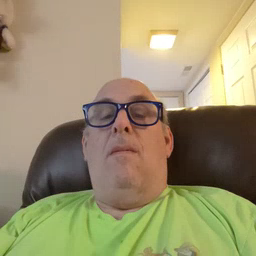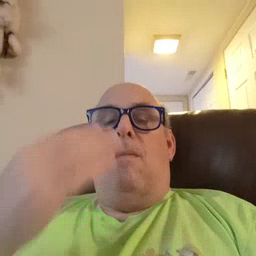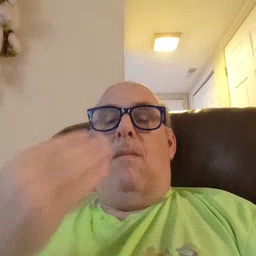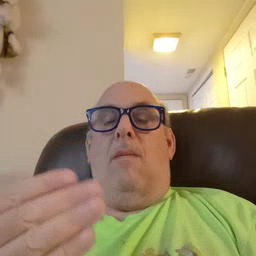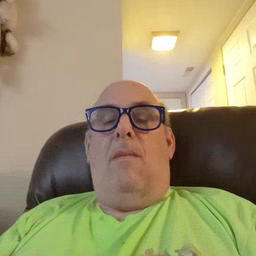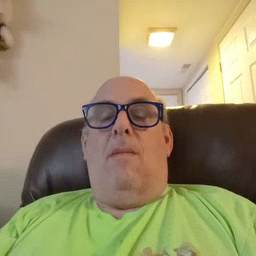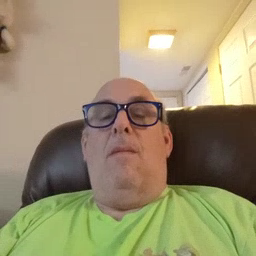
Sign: now